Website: lowes
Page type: customer-info-address
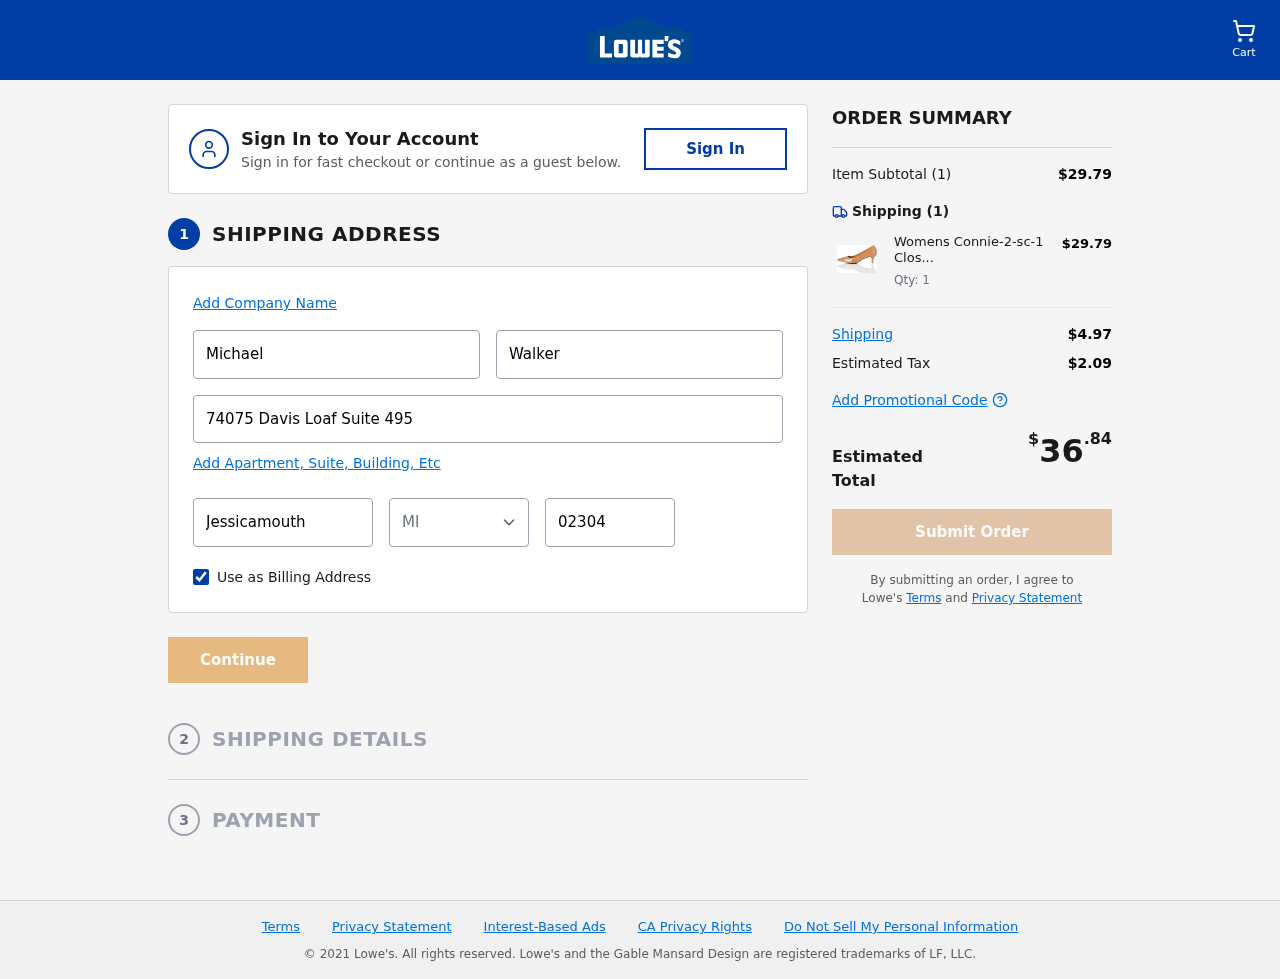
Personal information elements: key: PII_CITY
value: Jessicamouth
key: PII_FIRSTNAME
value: Michael
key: PII_LASTNAME
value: Walker
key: PII_POSTCODE
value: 02304
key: PII_STATE_ABBR
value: MI
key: PII_STREET
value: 74075 Davis Loaf Suite 495
Product elements: key: PRODUCT1_NAME
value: Womens Connie-2-sc-1 Closed Toe Heels
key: PRODUCT1_PRICE
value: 29.79
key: PRODUCT1_QUANTITY
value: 1
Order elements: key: ORDER_NUM_ITEMS
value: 1
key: ORDER_SUBTOTAL
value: $29.79
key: ORDER_NUM_ITEMS2
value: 1
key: ORDER_SHIPPING_COST
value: $4.97
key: ORDER_TAX
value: $2.09
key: ORDER_TOTAL
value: $36.84